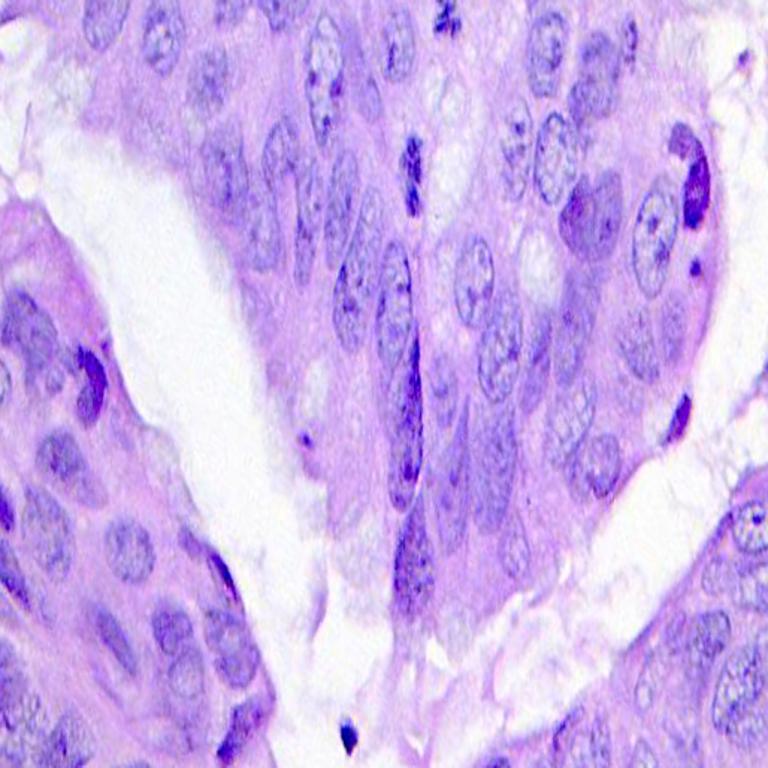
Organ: colon
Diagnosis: adenocarcinomas